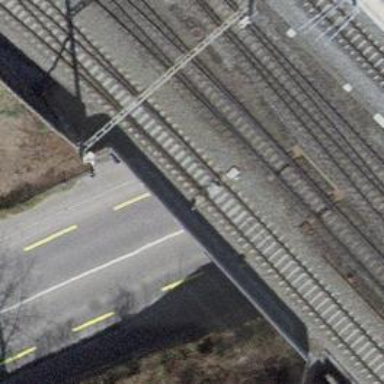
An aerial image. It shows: Railway bridge with single electrified track. It serves as siding with contact line for electrification.